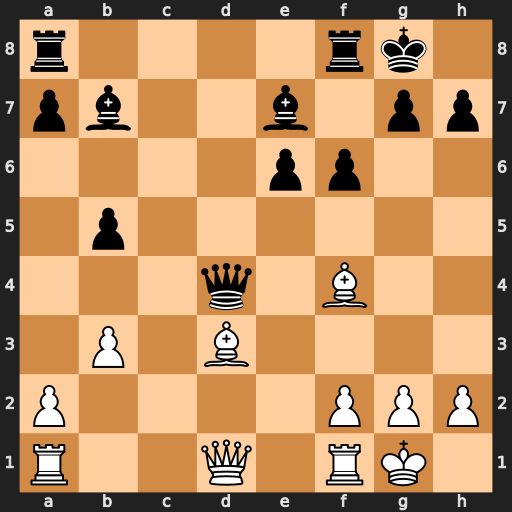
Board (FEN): r4rk1/pb2b1pp/4pp2/1p6/3q1B2/1P1B4/P4PPP/R2Q1RK1
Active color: w
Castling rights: -
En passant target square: -
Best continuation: Bxh7+ Kxh7 Qxd4